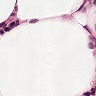
Metastatic tissue present: no